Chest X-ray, PA view. Patient: 30 years old, sex M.
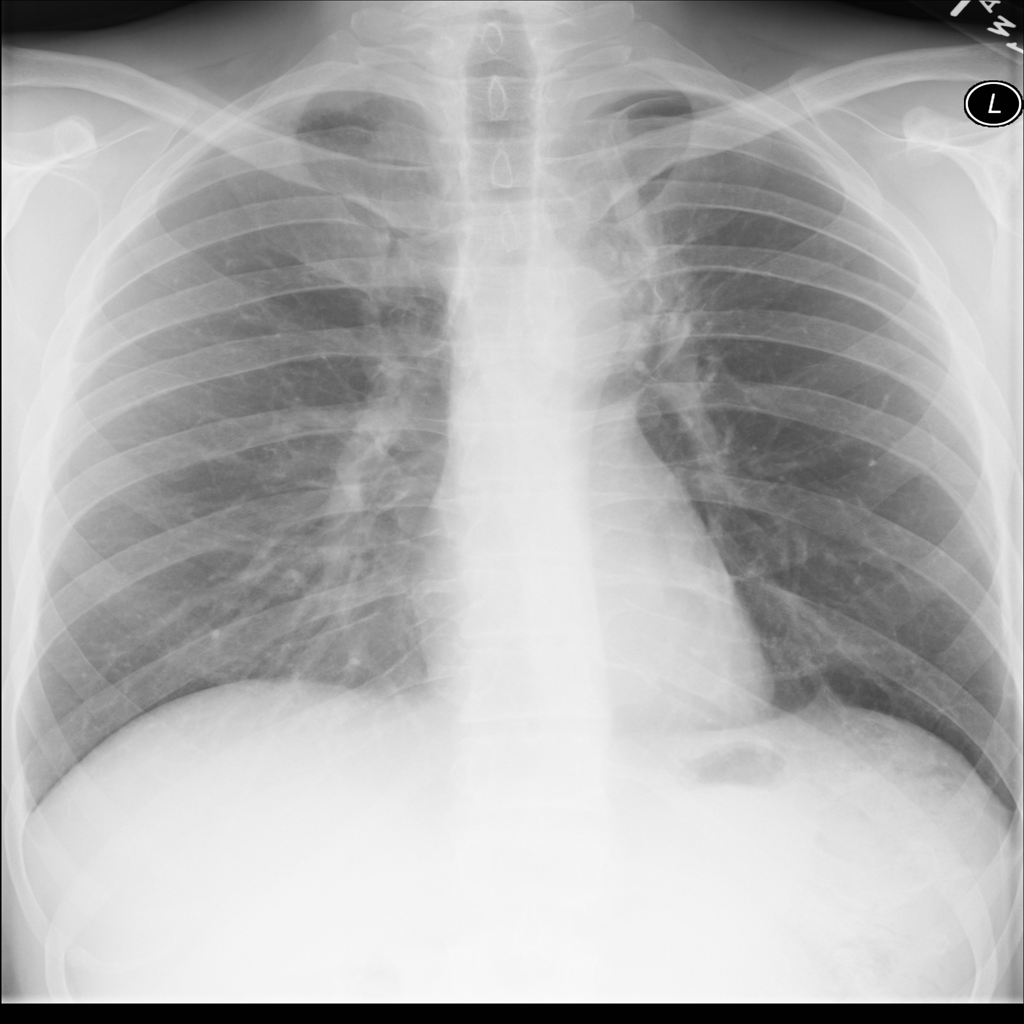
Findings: Mass, Pneumothorax